Question: Hello Guys actually i have a lot of UIView custom class objects as a subview of a UIViewController class view which is inside a UIScrollView. And i want to check colors of UIView custom class objects. code i use is given below:-
'''
- (void) RectColorCheck:(id)sender
{
NSArray *subViews = [[NSArray alloc] init];
subViews = [self.scrollView subviews];
NSLog(@"array----%@",subViews);
for (viewCG in subViews)
{
if ([viewCG.backgroundColor isEqual: [UIColor darkGrayColor]])
{
[viewCG setBackgroundColor:[UIColor orangeColor]];
}
}
}
'''
but it not works the subview array of viewCG is null.
And the below code which adds the custom class(UIView) objects in viewCG subviews:-
'''
for (int i=0; i<[mapDataArr count]; i++)
{
X = [[[mapDataArr objectAtIndex:i] valueForKey:@"X"] intValue];
Y = [[[mapDataArr objectAtIndex:i] valueForKey:@"Y"] intValue];
W = [[[mapDataArr objectAtIndex:i] valueForKey:@"W"] intValue];
H = [[[mapDataArr objectAtIndex:i] valueForKey:@"H"] intValue];
circleVwObj = [[CircleView alloc] init];
circleVwObj.frame = CGRectMake(X,Y, W, H);
circleVwObj.tag = i;
circleVwObj.lbl.frame = CGRectMake(2,2, circleVwObj.frame.size.width, circleVwObj.frame.size.height/2);
circleVwObj.lbl.text = [[mapDataArr objectAtIndex:i] valueForKey:@"standId"];
NSLog(@"lbl text---%@", circleVwObj.lbl.text);
circleVwObj.lbl.font = [UIFont boldSystemFontOfSize:11];
circleVwObj.lbl.backgroundColor = [UIColor clearColor];
circleVwObj.lbl.textColor = [UIColor whiteColor];
circleVwObj.lbl.textAlignment = UITextAlignmentCenter;
circleVwObj.lbl.minimumFontSize = 11;
circleVwObj.lbl.adjustsFontSizeToFitWidth = YES;
circleVwObj.lbl.autoresizingMask = (UIViewAutoresizingFlexibleWidth | UIViewAutoresizingFlexibleHeight);
[self.viewCG addSubview:circleVwObj];
}
'''
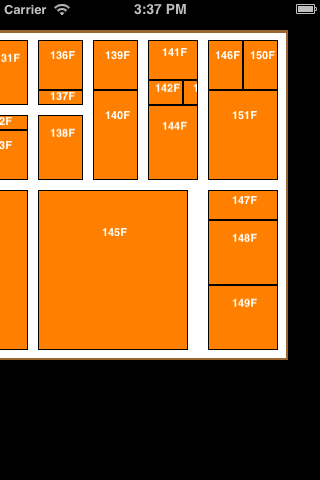
Answer: If the 'subviews' array is 'nil', it is very likely that 'self.viewCG' is 'nil' as well and hasn't been initialized.
Also, you should use 'isEqual:' to compare colors. The '==' operator just compares pointer identity (which might actually give you the expected result in this particular case, but it's likely to break).